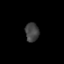
Tissue: prostate
Cell type: T cells
Senescence score: 0.7137
Nuclear area (px): 251
Mean DAPI intensity: 65.673